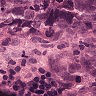
Metastatic tissue present: yes